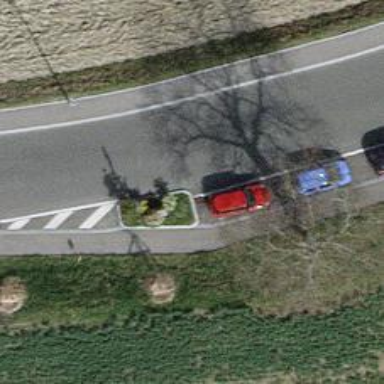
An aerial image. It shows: Asphalt cycleway with adjacent asphalt footway.